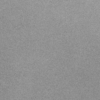
Label: dusty